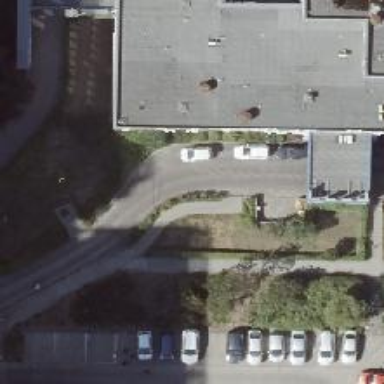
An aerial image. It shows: Sidewalk.